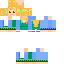
A female human skin with pale skin, wearing blonde long hair dressed in a blue tshirt and blue pants, featuring a closed mouth.